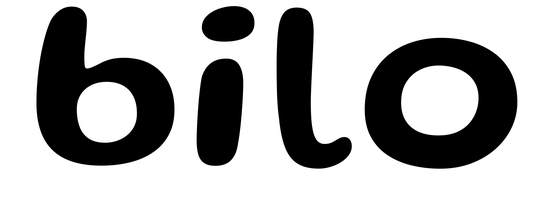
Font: Gluten_Medium